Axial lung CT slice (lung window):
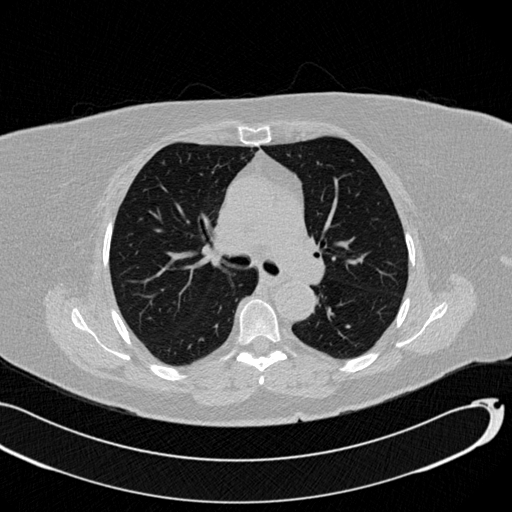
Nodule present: no